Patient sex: M
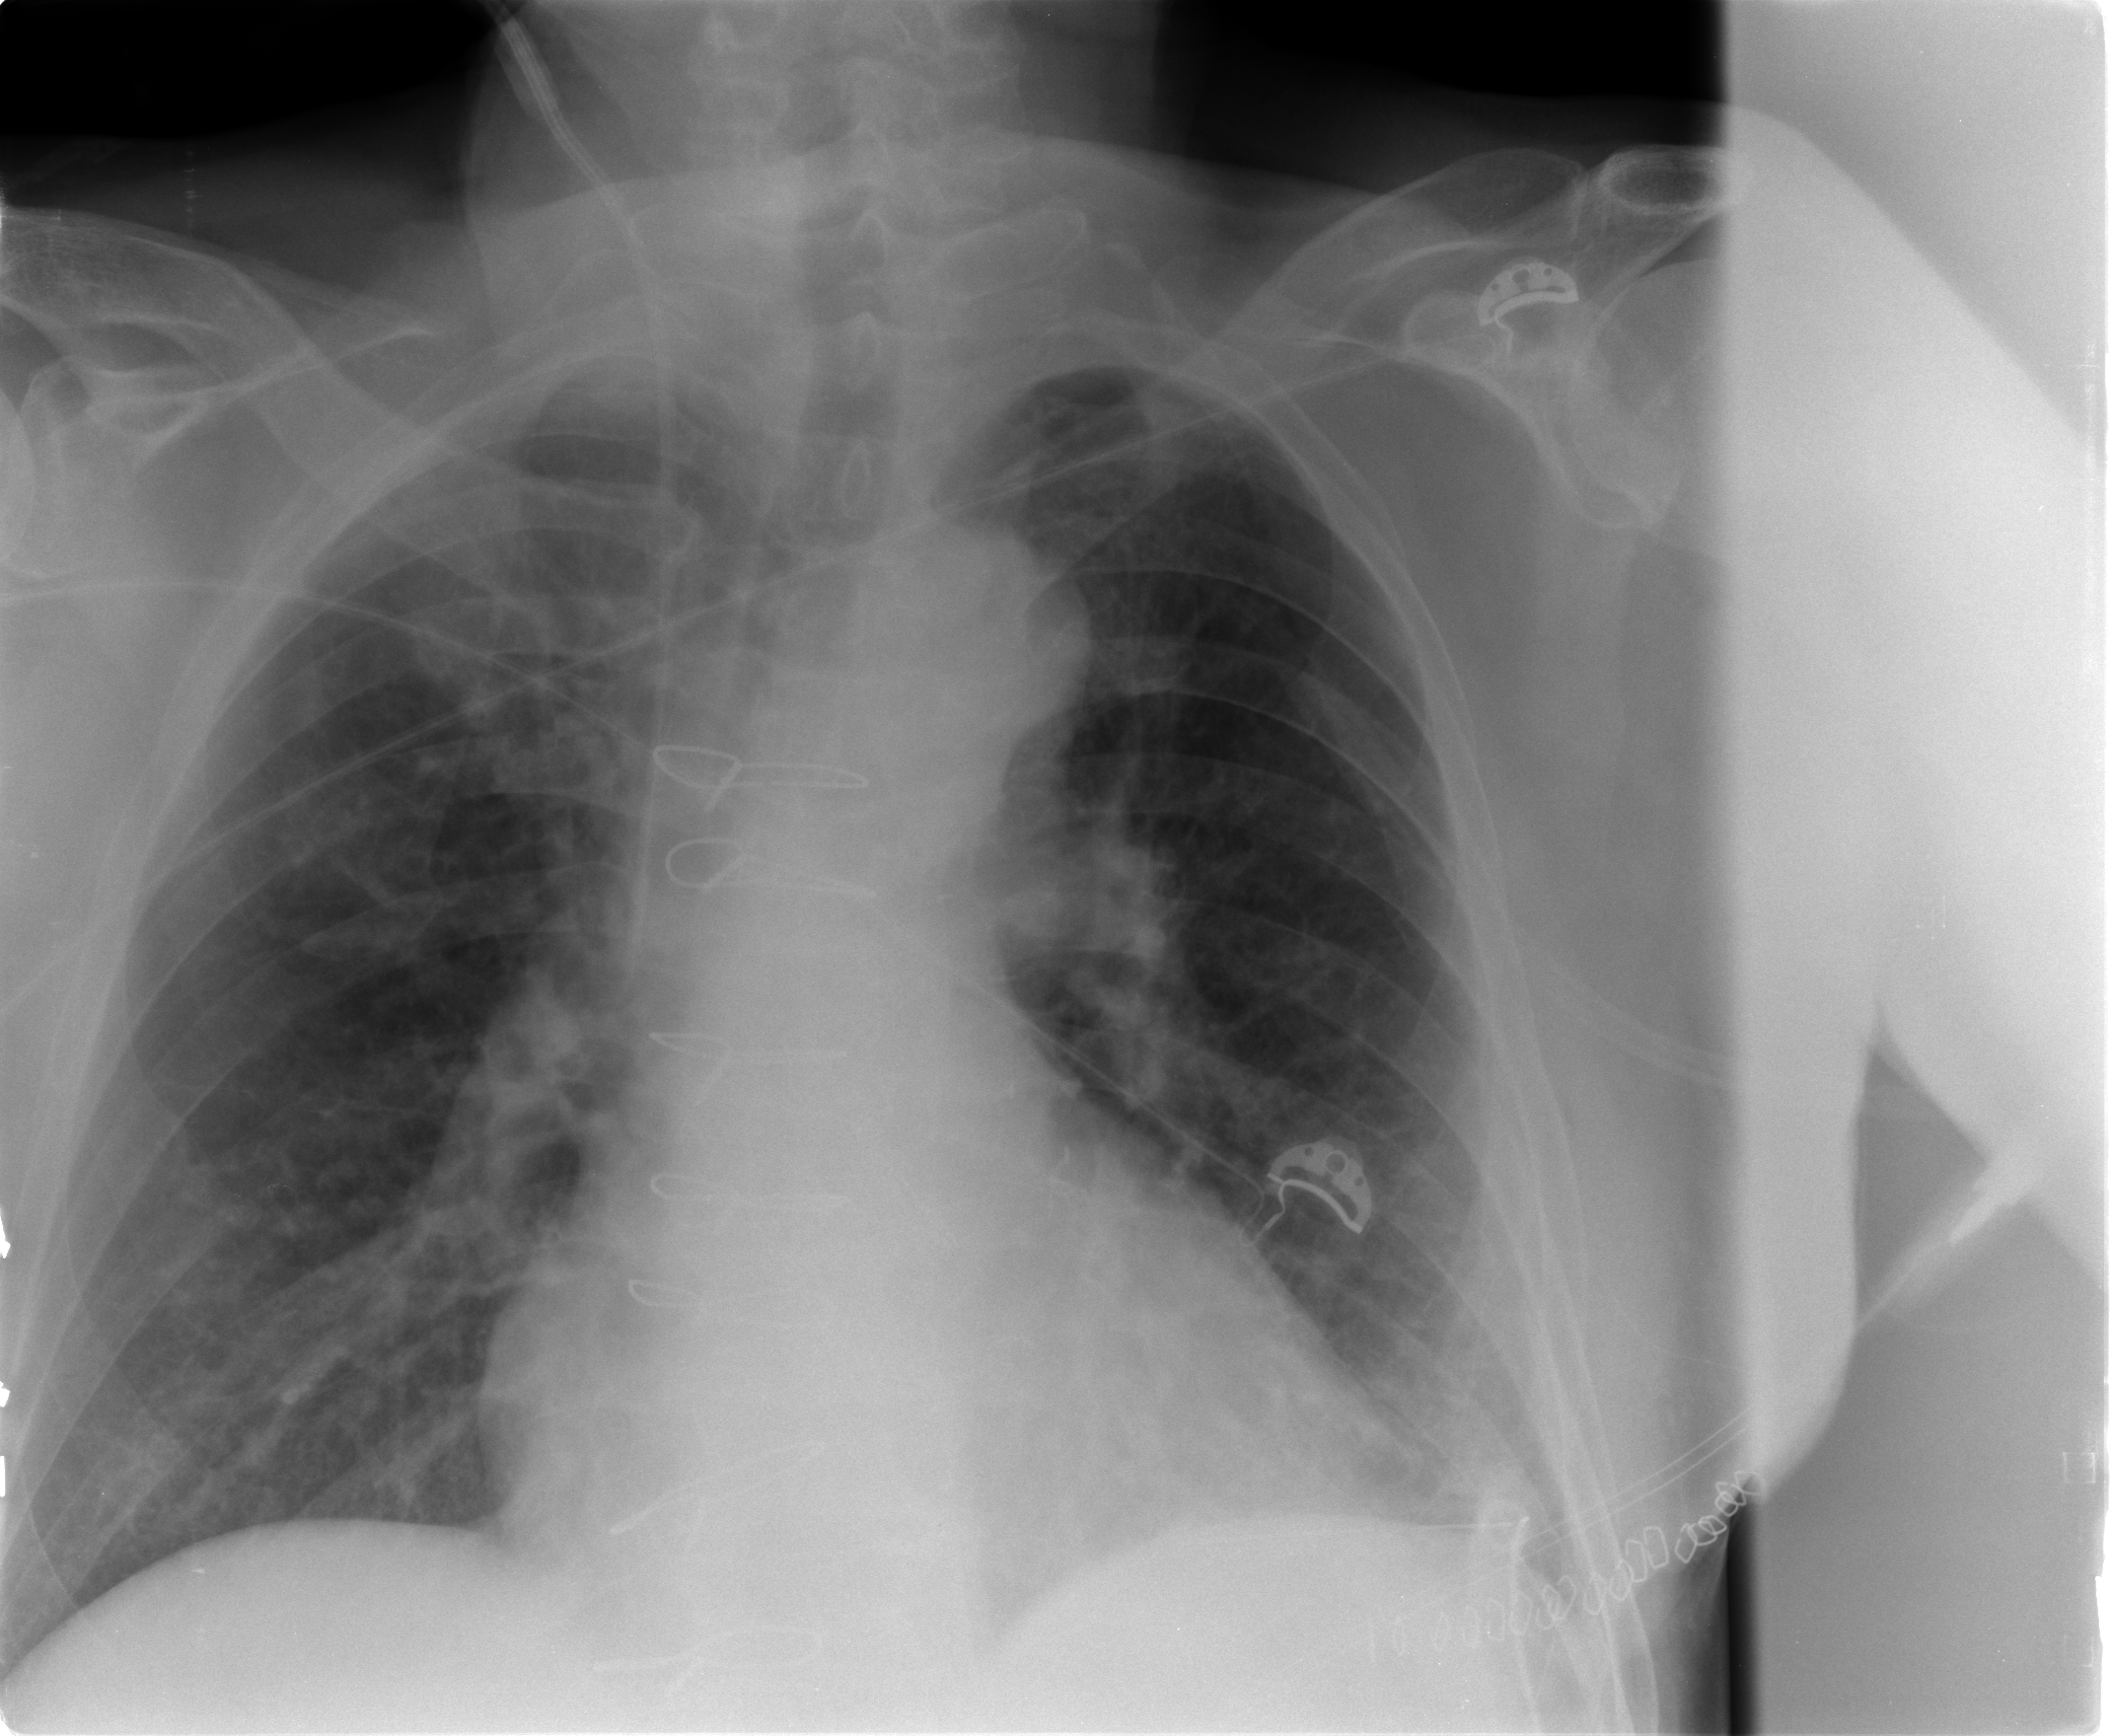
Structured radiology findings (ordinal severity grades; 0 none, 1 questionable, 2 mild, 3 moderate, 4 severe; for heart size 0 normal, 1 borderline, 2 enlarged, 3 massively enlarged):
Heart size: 2
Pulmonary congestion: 2
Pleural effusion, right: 0
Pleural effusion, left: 2
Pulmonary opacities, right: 2
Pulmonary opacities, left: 0
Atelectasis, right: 2
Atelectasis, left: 2